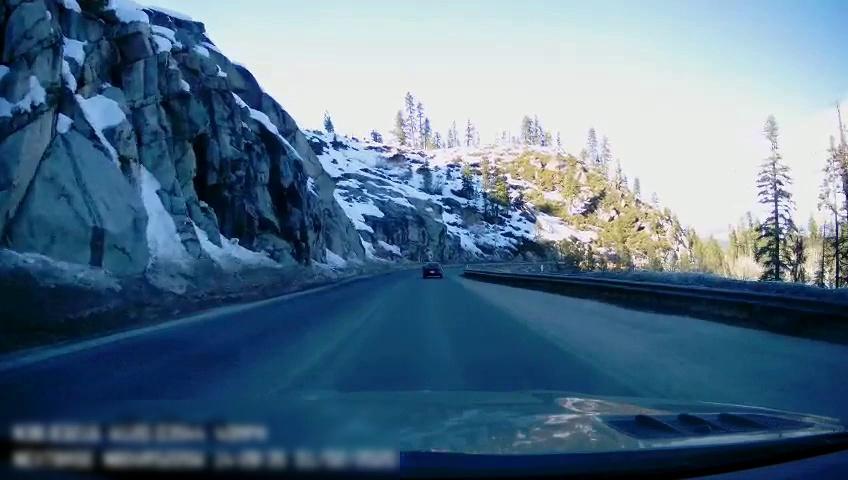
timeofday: Day
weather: Sunny
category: Drivable Space
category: Vehicles | Car
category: Lanes | Opposite Lane